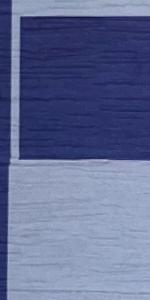
Label: Empty